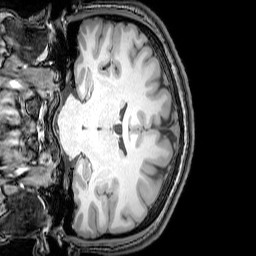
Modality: T1w
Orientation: coronal
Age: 25
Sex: male
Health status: healthy
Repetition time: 0.081 s
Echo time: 0.037 s